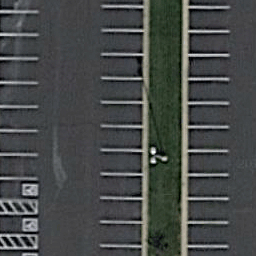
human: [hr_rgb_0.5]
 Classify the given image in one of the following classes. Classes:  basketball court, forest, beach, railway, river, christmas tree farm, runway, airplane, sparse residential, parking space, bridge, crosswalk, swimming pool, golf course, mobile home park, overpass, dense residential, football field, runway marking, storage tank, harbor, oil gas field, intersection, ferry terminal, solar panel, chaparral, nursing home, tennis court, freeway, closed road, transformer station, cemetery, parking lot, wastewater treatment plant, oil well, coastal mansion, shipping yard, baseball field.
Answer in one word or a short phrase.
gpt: parking space